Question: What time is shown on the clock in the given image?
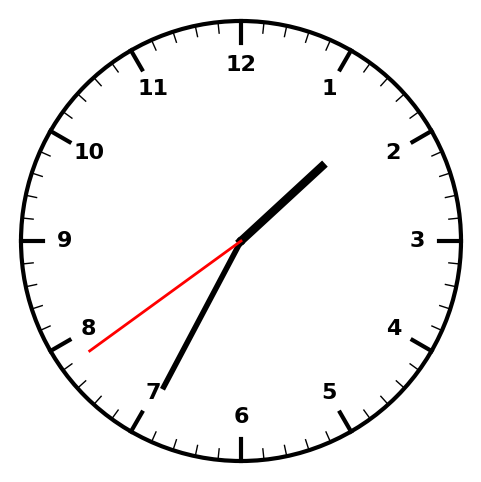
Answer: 01:34:39